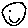
Label: smiley face